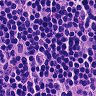
Metastatic tissue present: no